Question: I have localized my iPad app to 9 languages, all of which were working until I made some modifications to both the Mainstoryboard.strings and Localizable.strings files. Now will localize in the simulator or on my iPad.
This might have happened when I changed from a iOS 6.1 build to the 7.0 build ( say this because I tried using my previous version of the app, and it localizes fine!)... that's the only thing I can think of. However, when I changed it back to 6.1, all of the changes I made for 7.0's code deprecations no longer work, so I had to go back to 7.0

I have been looking for the past 4 hours at everything involved in the project; I cleaned the app several times, I made sure the folders (in Finder) are clean and correct, no files are missing from the app and the localizable and Mainstoryboard strings files have been checked for accuracy. I did an Analyze and it's clean.
I don't know what to do next... I'm at a standstill and can't submit the modified app to the App Store until I get this fixed. Any ideas?
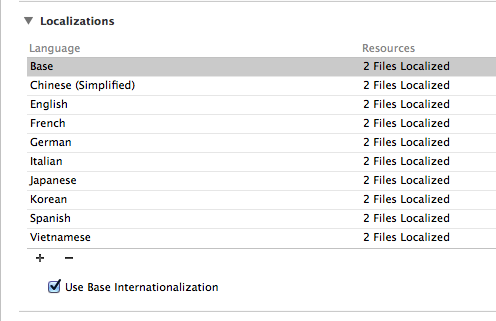
Answer: I found the answer: the strings files were NOT added to . I added them and now all languages are localized.